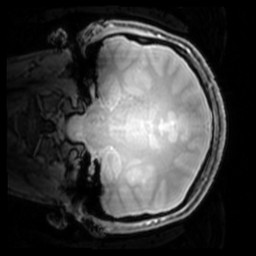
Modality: PDw
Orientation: coronal
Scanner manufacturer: philips
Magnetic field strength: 7 T
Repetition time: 0.008 s
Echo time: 0.001974 s